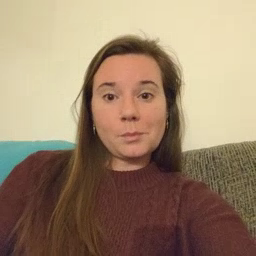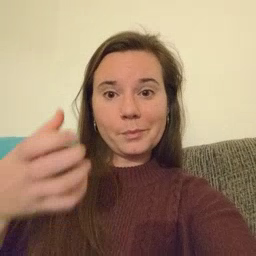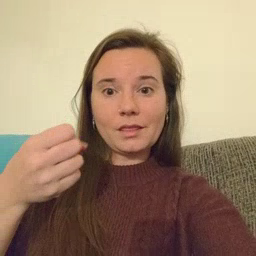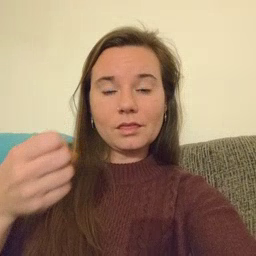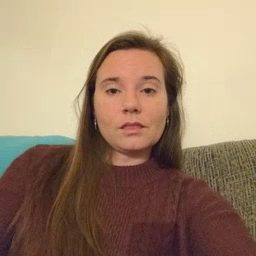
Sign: milk